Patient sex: M
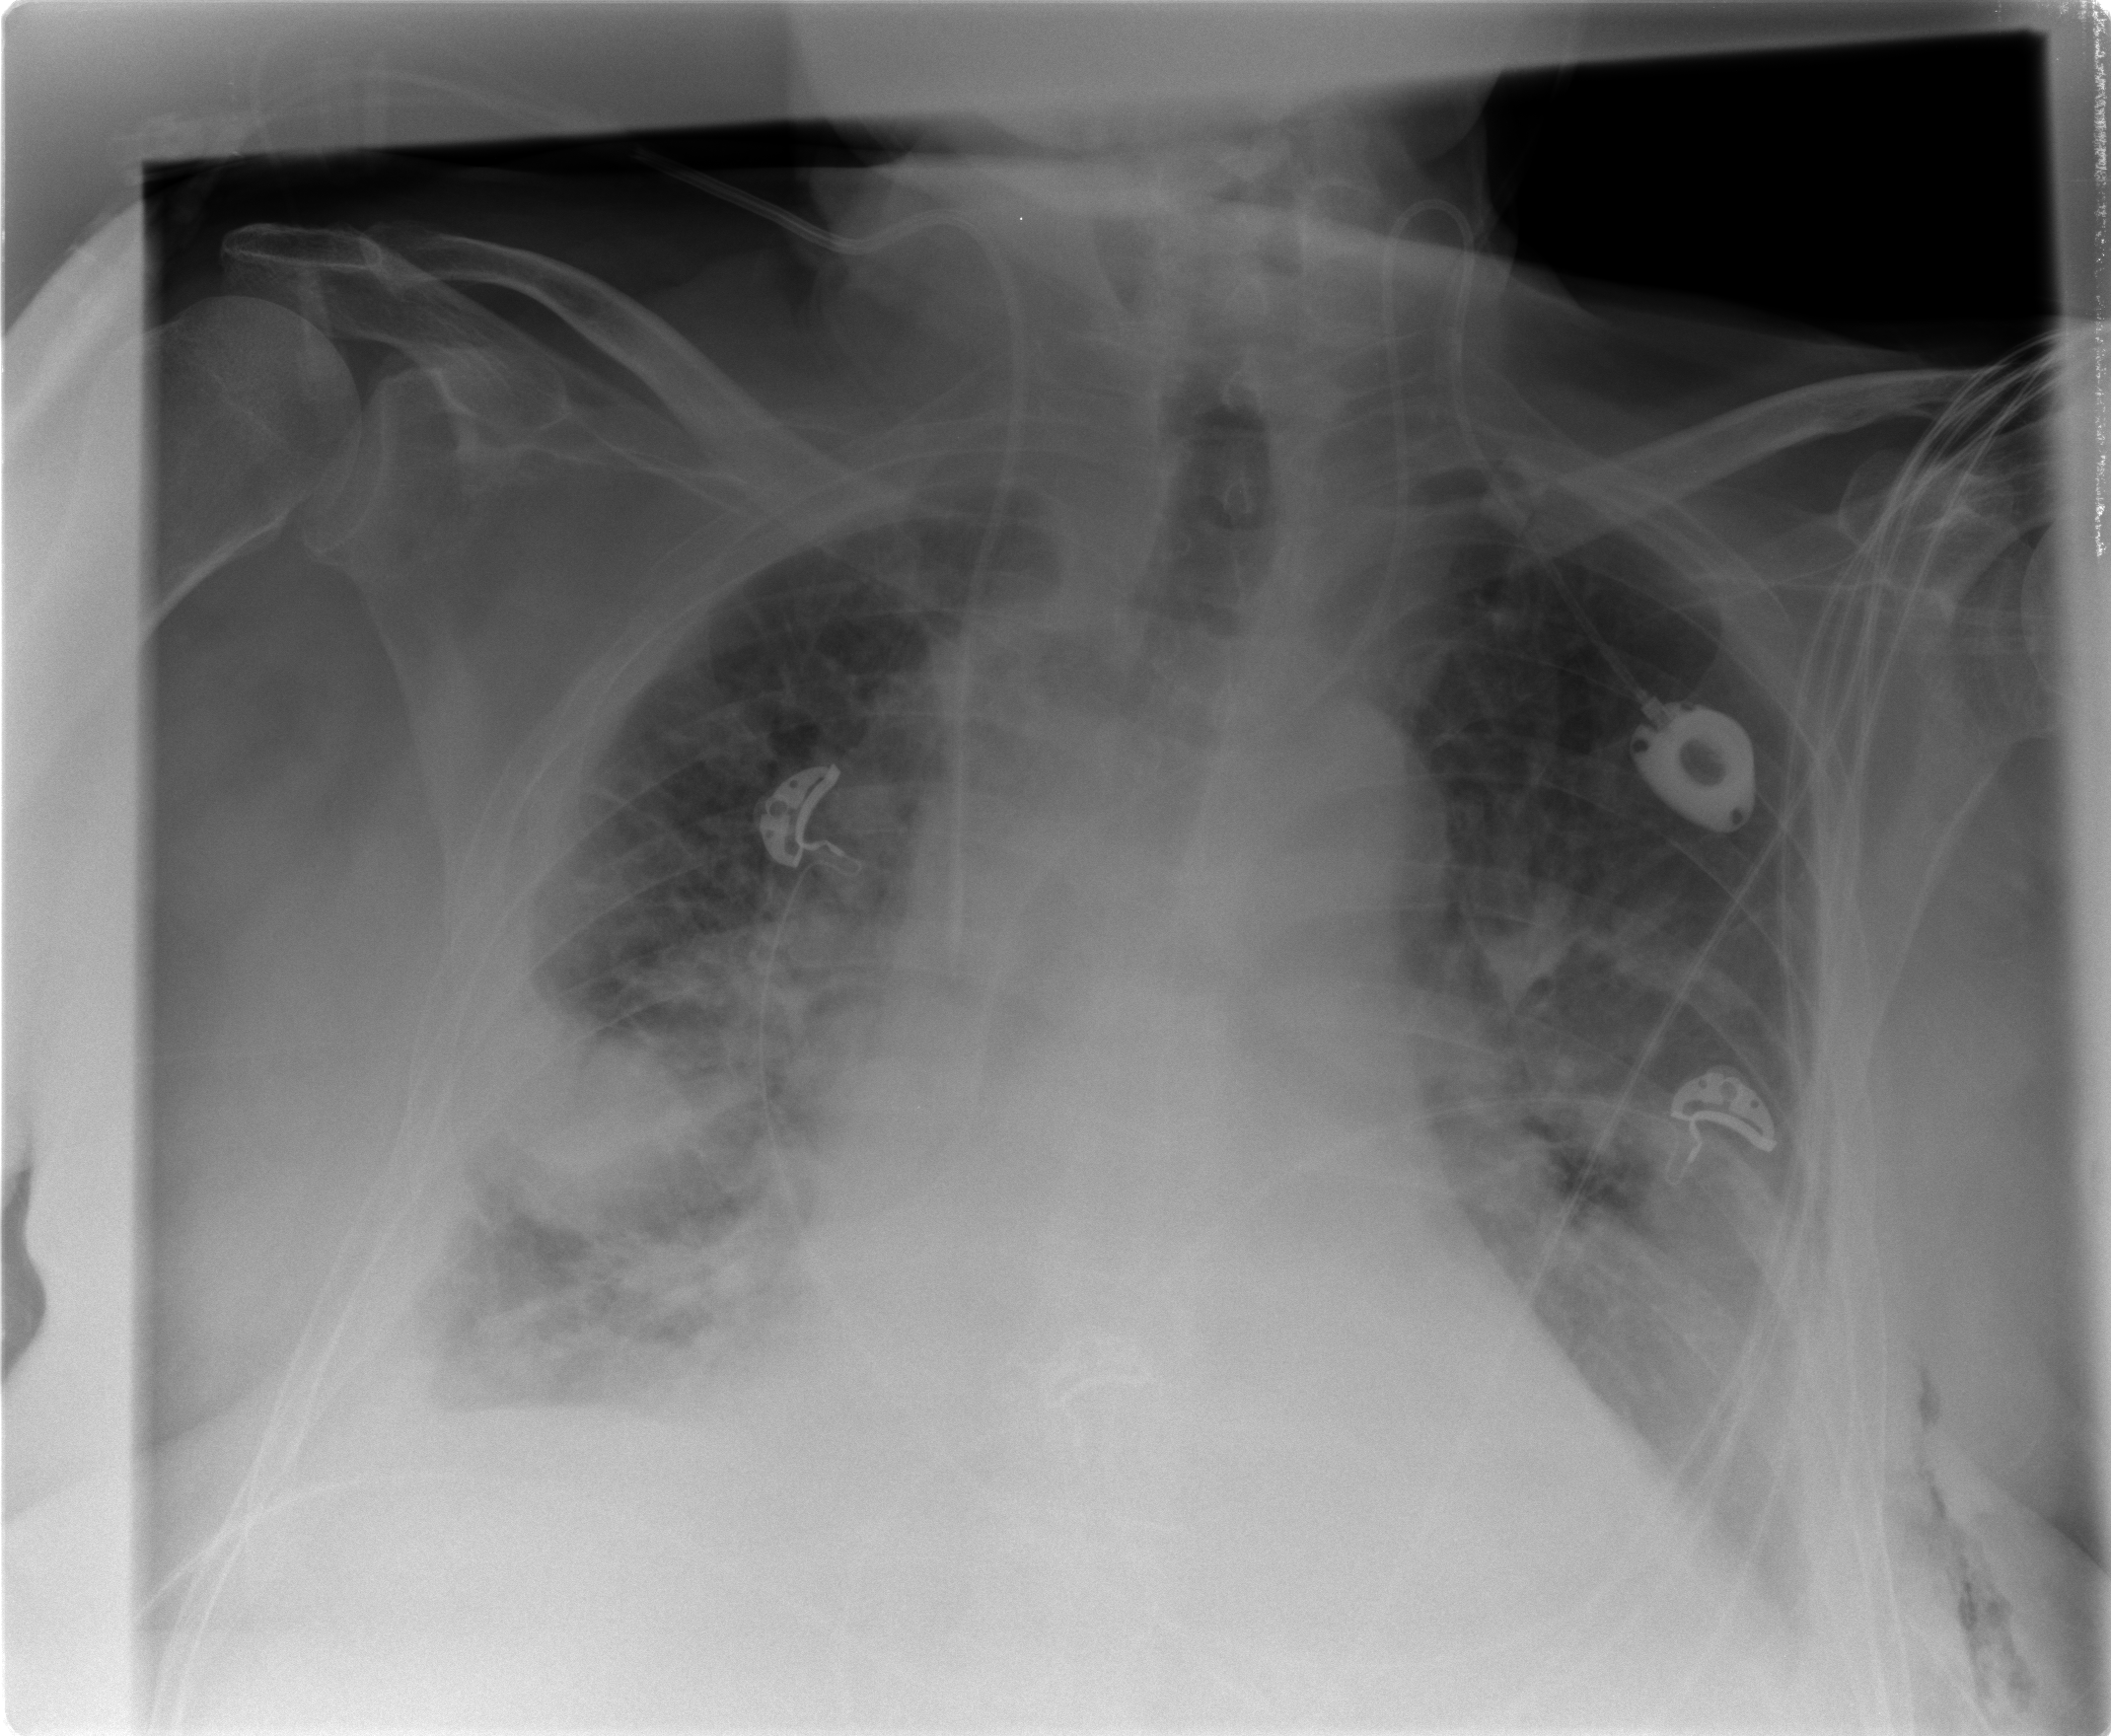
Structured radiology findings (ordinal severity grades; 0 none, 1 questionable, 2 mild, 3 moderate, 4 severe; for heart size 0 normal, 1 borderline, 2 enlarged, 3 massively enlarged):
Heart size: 2
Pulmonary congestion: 3
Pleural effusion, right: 3
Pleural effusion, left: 3
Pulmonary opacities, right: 3
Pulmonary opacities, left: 3
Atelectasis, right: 3
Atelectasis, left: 2